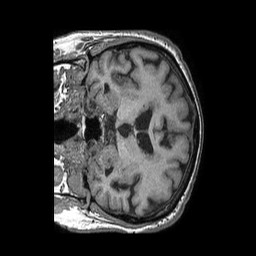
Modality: T1w
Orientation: coronal
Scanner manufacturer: philips
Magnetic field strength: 1.5 T
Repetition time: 0.007845 s
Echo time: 0.003585 s